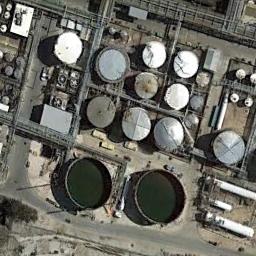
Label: storage_tank